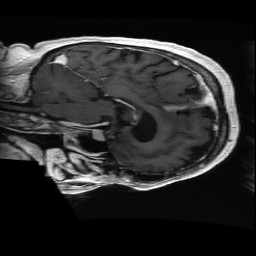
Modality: T1w
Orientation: sagittal
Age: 69
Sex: female
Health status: ill